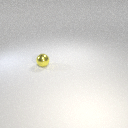
small yellow metal sphere